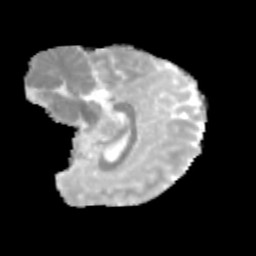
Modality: MD
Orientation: sagittal
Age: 11
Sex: male
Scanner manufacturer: siemens
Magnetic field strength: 3 T
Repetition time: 3.8 s
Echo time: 0.07 s